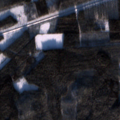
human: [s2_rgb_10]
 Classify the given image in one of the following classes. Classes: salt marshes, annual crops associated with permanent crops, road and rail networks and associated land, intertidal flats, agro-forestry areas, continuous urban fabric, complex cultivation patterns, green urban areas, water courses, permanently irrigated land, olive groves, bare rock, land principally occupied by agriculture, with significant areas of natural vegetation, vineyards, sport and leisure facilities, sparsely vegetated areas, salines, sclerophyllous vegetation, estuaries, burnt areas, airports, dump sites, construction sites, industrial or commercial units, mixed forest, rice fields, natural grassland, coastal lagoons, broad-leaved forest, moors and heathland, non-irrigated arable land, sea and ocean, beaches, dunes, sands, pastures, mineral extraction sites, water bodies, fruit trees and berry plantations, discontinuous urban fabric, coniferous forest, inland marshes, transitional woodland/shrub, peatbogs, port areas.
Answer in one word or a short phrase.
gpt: coniferous forest, mixed forest, transitional woodland/shrub